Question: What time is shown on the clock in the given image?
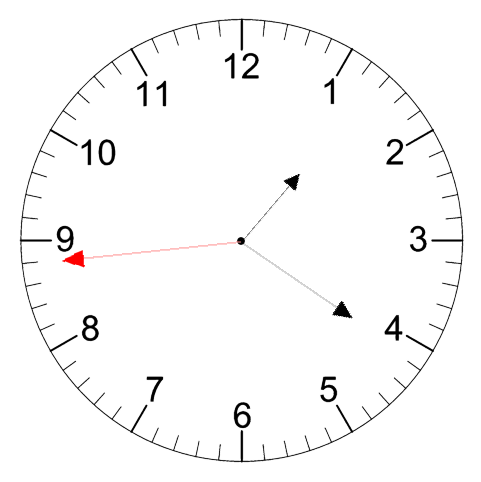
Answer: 01:20:44